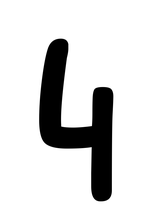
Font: PatrickHand-Regular